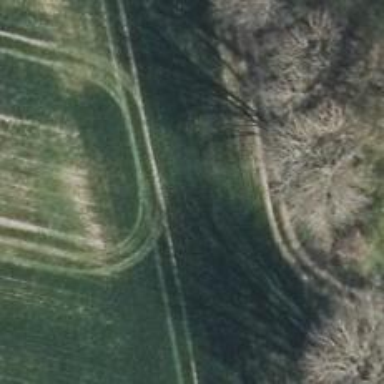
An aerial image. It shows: Hunting stand.